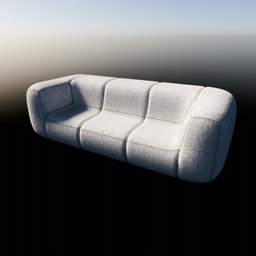
Label: furniture